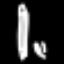
Label: pencil